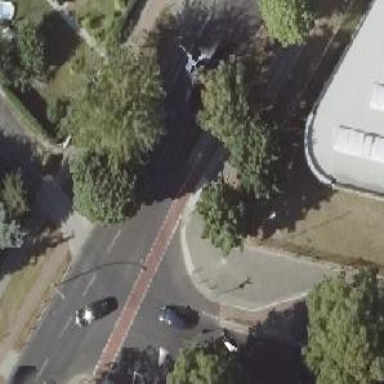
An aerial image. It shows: Unmarked crossing on the road.